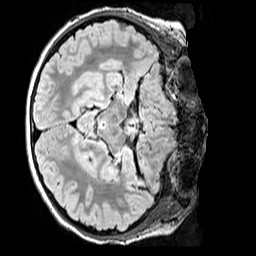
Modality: FLAIR
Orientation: axial
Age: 11
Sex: male
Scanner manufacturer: siemens
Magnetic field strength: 3 T
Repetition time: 5 s
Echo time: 0.388 s